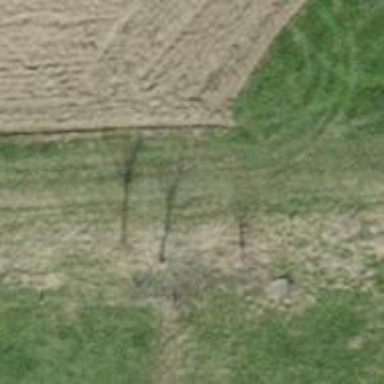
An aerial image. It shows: Pebblestone track with grade3 tracktype.